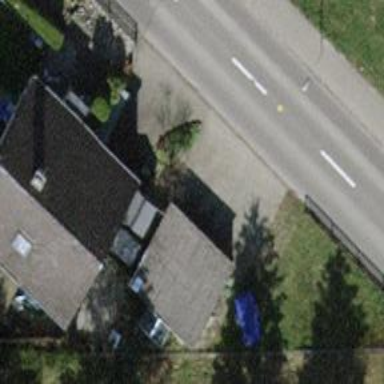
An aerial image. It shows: Garage.